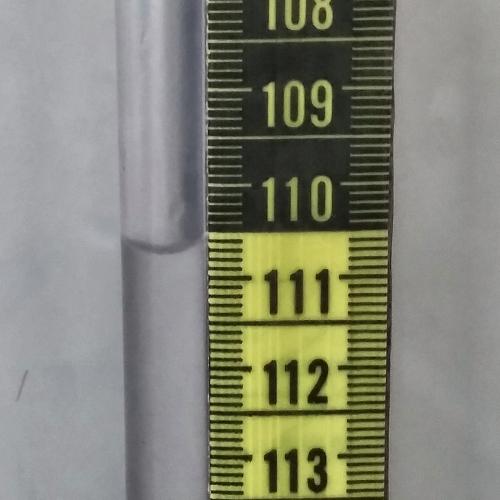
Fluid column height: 110.7 cm